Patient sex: M
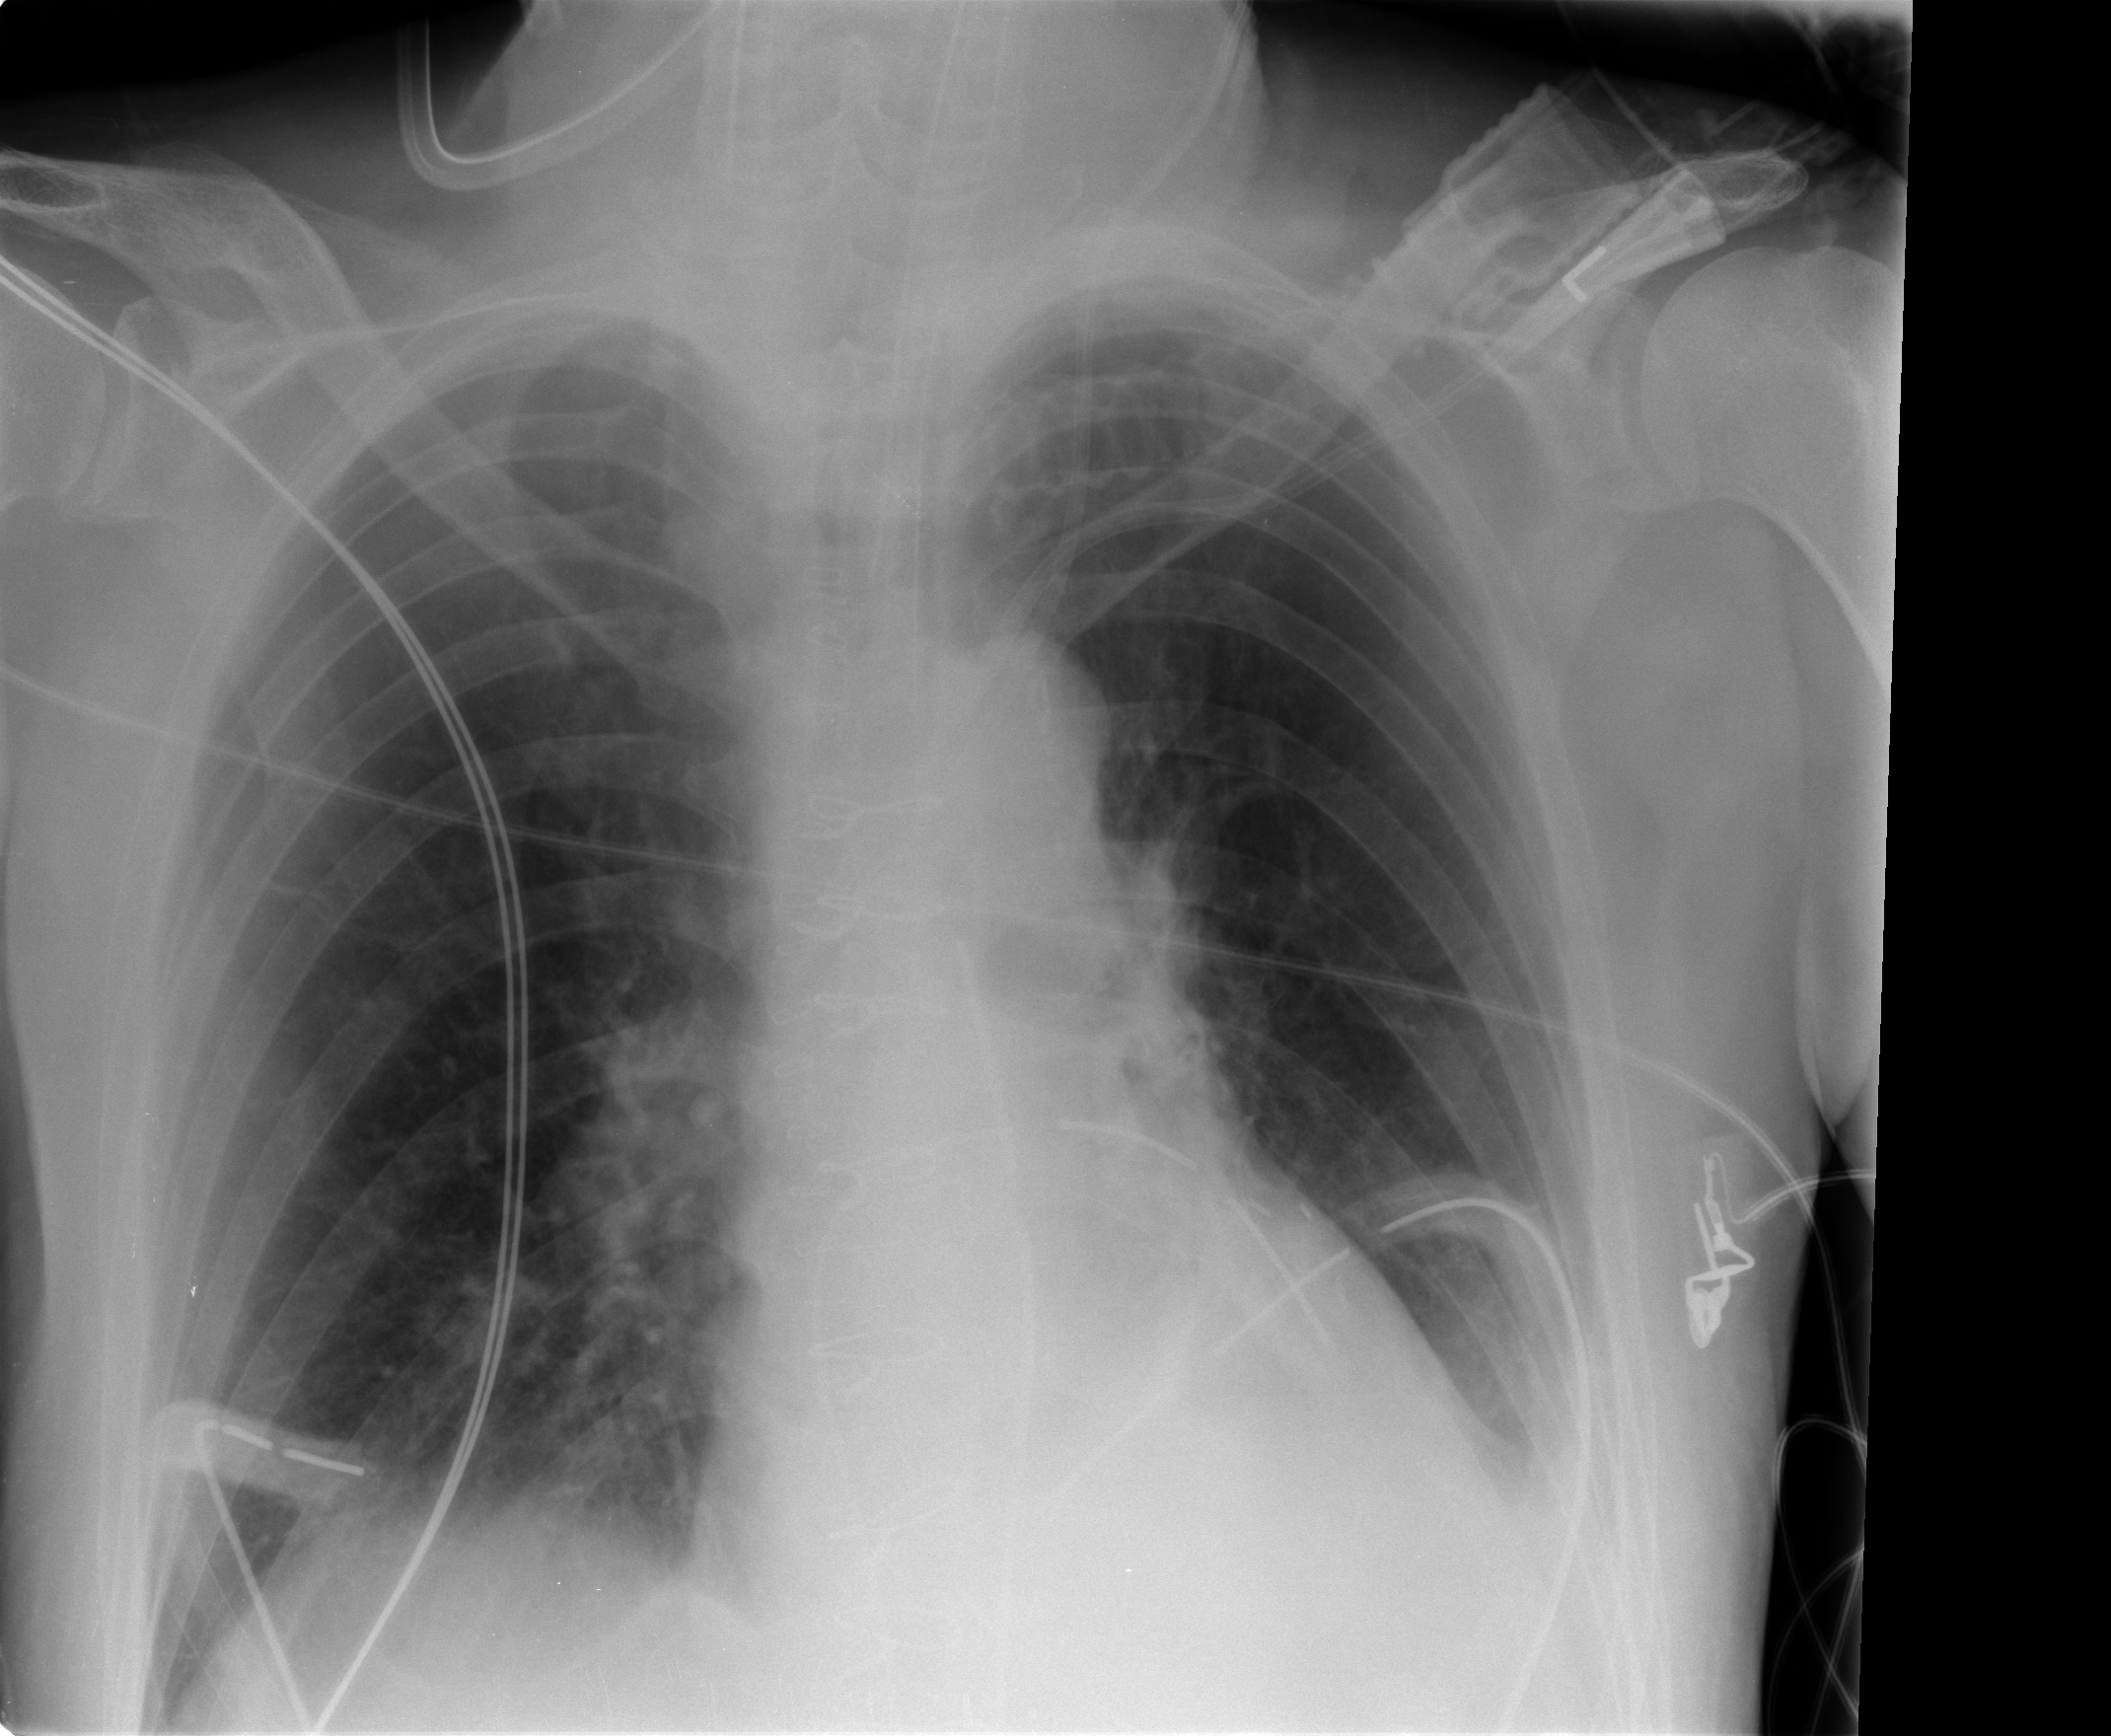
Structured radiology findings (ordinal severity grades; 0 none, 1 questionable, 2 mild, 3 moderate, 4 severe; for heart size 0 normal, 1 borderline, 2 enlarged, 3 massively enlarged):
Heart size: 0
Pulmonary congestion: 0
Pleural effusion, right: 0
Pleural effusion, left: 1
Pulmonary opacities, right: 1
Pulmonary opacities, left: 0
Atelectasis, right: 2
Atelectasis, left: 1